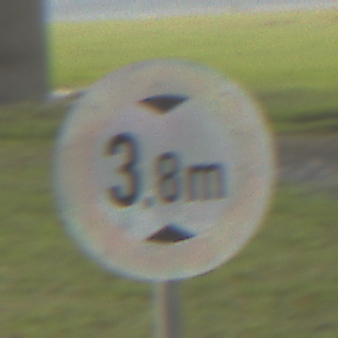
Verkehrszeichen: TatsaechlicheHoehe
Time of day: SunriseSunset
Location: Outdoor (Suburban)
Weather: PartlyCloudy
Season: NotSpecified
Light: Natural